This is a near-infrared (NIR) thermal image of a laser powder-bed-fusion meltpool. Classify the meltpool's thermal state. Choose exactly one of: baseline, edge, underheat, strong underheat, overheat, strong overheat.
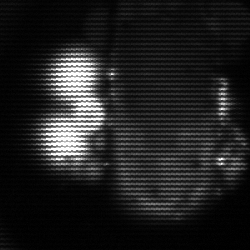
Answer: strong underheat